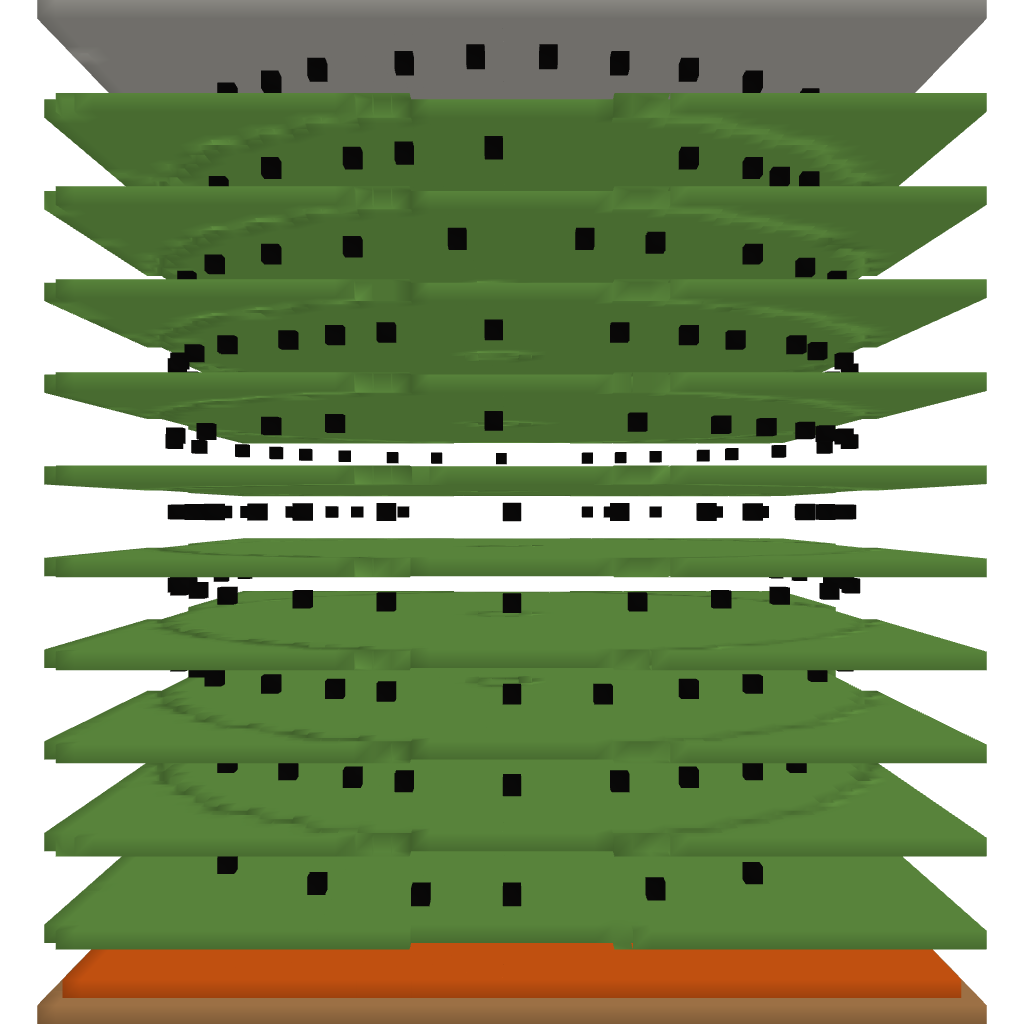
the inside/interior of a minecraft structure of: Super Spleef arena